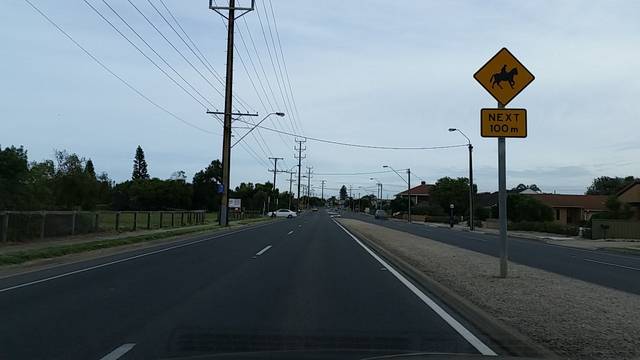
Region: Australia
Coordinates: -34.854, 138.479